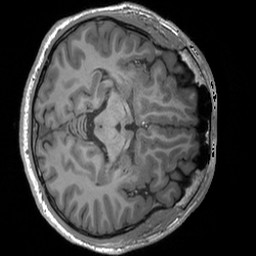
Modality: T1w
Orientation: axial
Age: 24
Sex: male
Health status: healthy
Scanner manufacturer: siemens
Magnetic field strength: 3 T
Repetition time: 1.9 s
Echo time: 0.00252 s